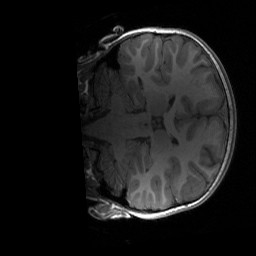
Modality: T1w
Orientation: coronal
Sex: female
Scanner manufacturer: siemens
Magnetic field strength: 3 T
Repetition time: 1.9 s
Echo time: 0.00243 s